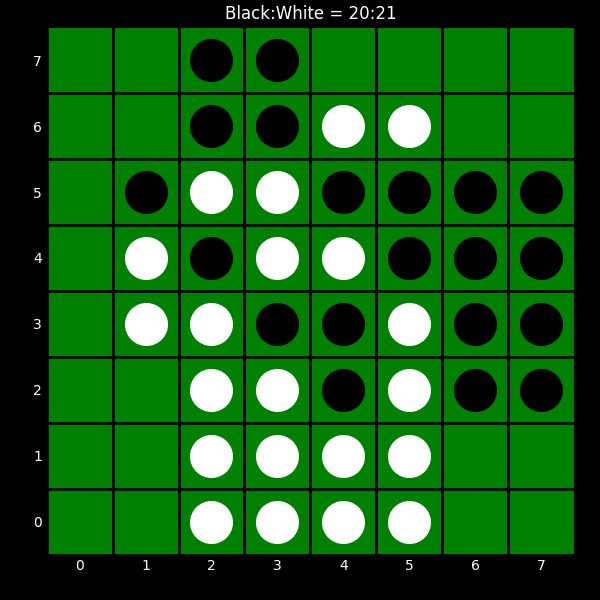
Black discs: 20
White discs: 21